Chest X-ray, AP view. Patient: 47 years old, sex F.
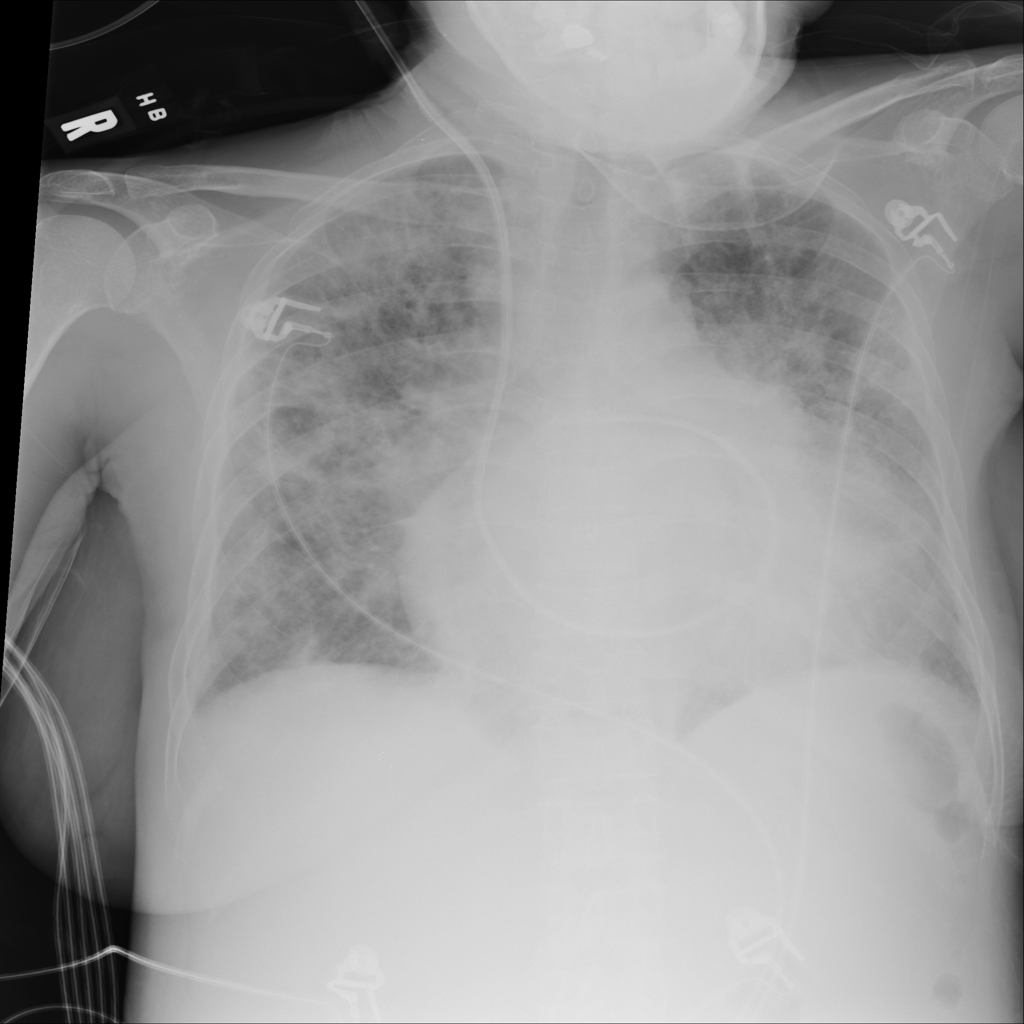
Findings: Cardiomegaly